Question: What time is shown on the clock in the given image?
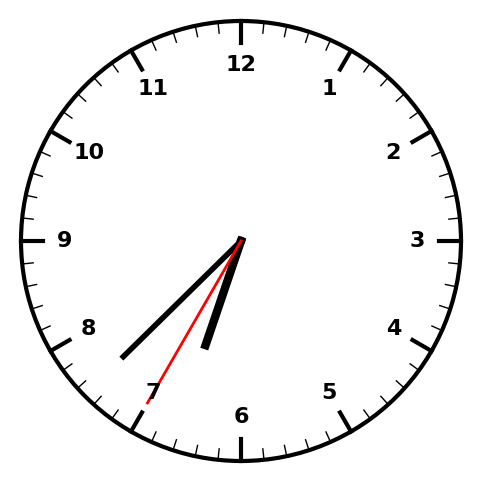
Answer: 06:37:35